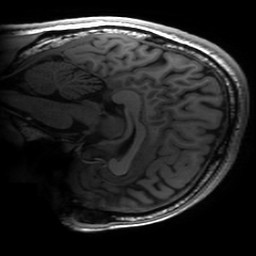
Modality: T1w
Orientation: sagittal
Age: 28
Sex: female
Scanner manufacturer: ge
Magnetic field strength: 3 T
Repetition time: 0.00724 s
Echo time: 0.0027 s